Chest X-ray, AP view. Patient: 65 years old, sex F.
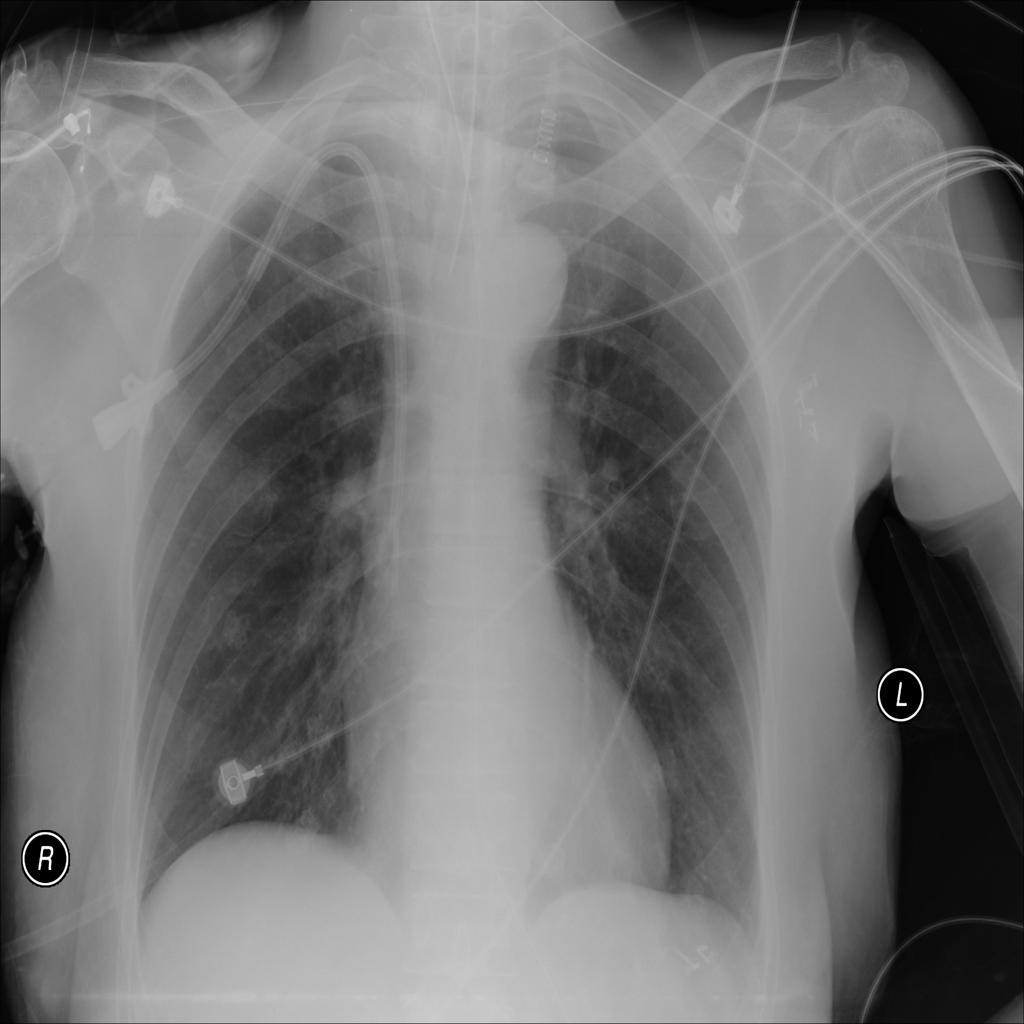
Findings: No Finding